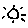
Label: sun